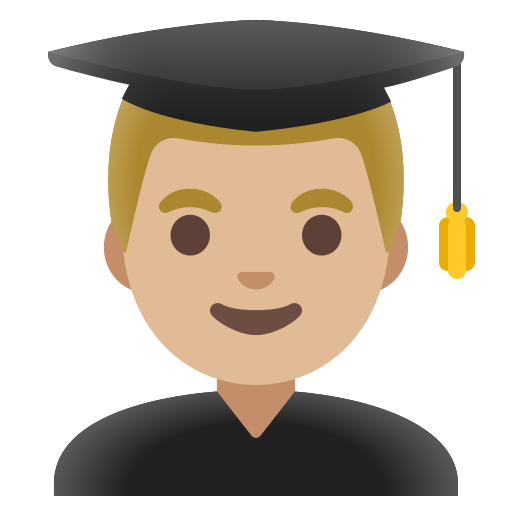
Emoji: 👨🏼‍🎓